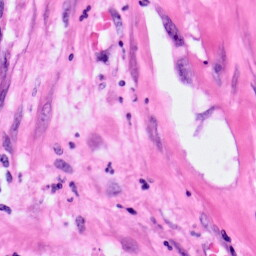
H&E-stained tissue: Pancreatic